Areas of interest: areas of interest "Commercial service"
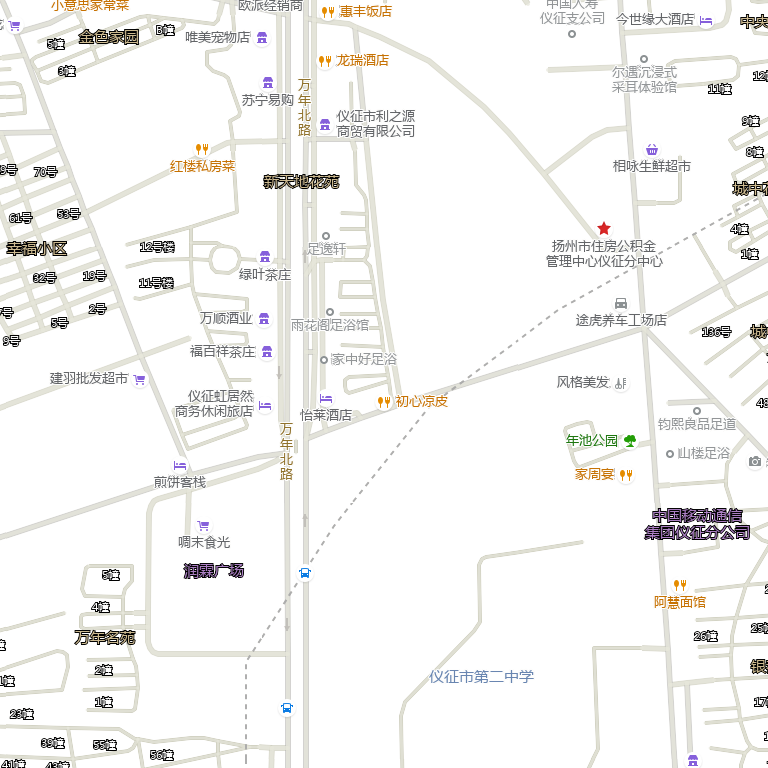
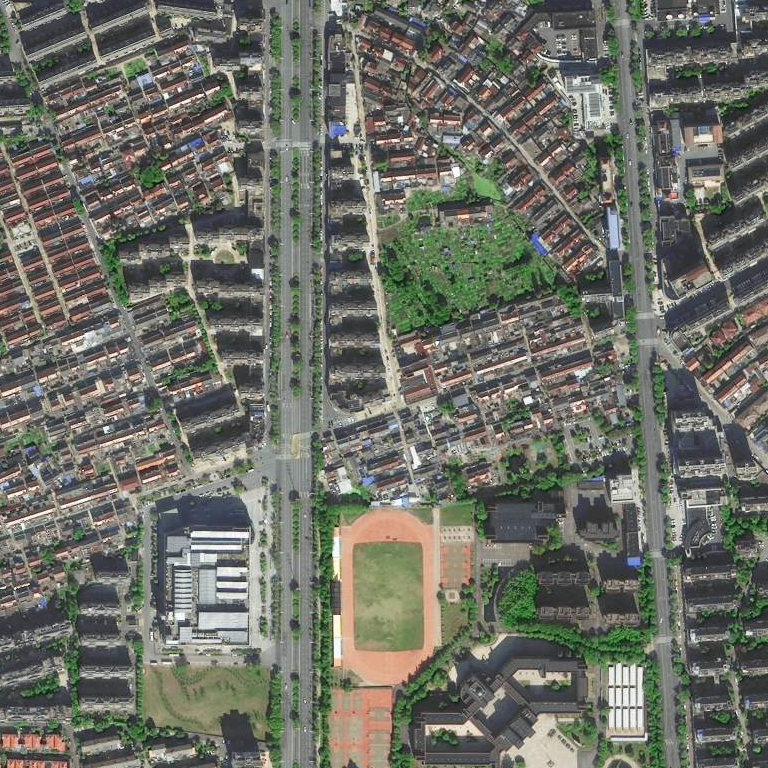